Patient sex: M
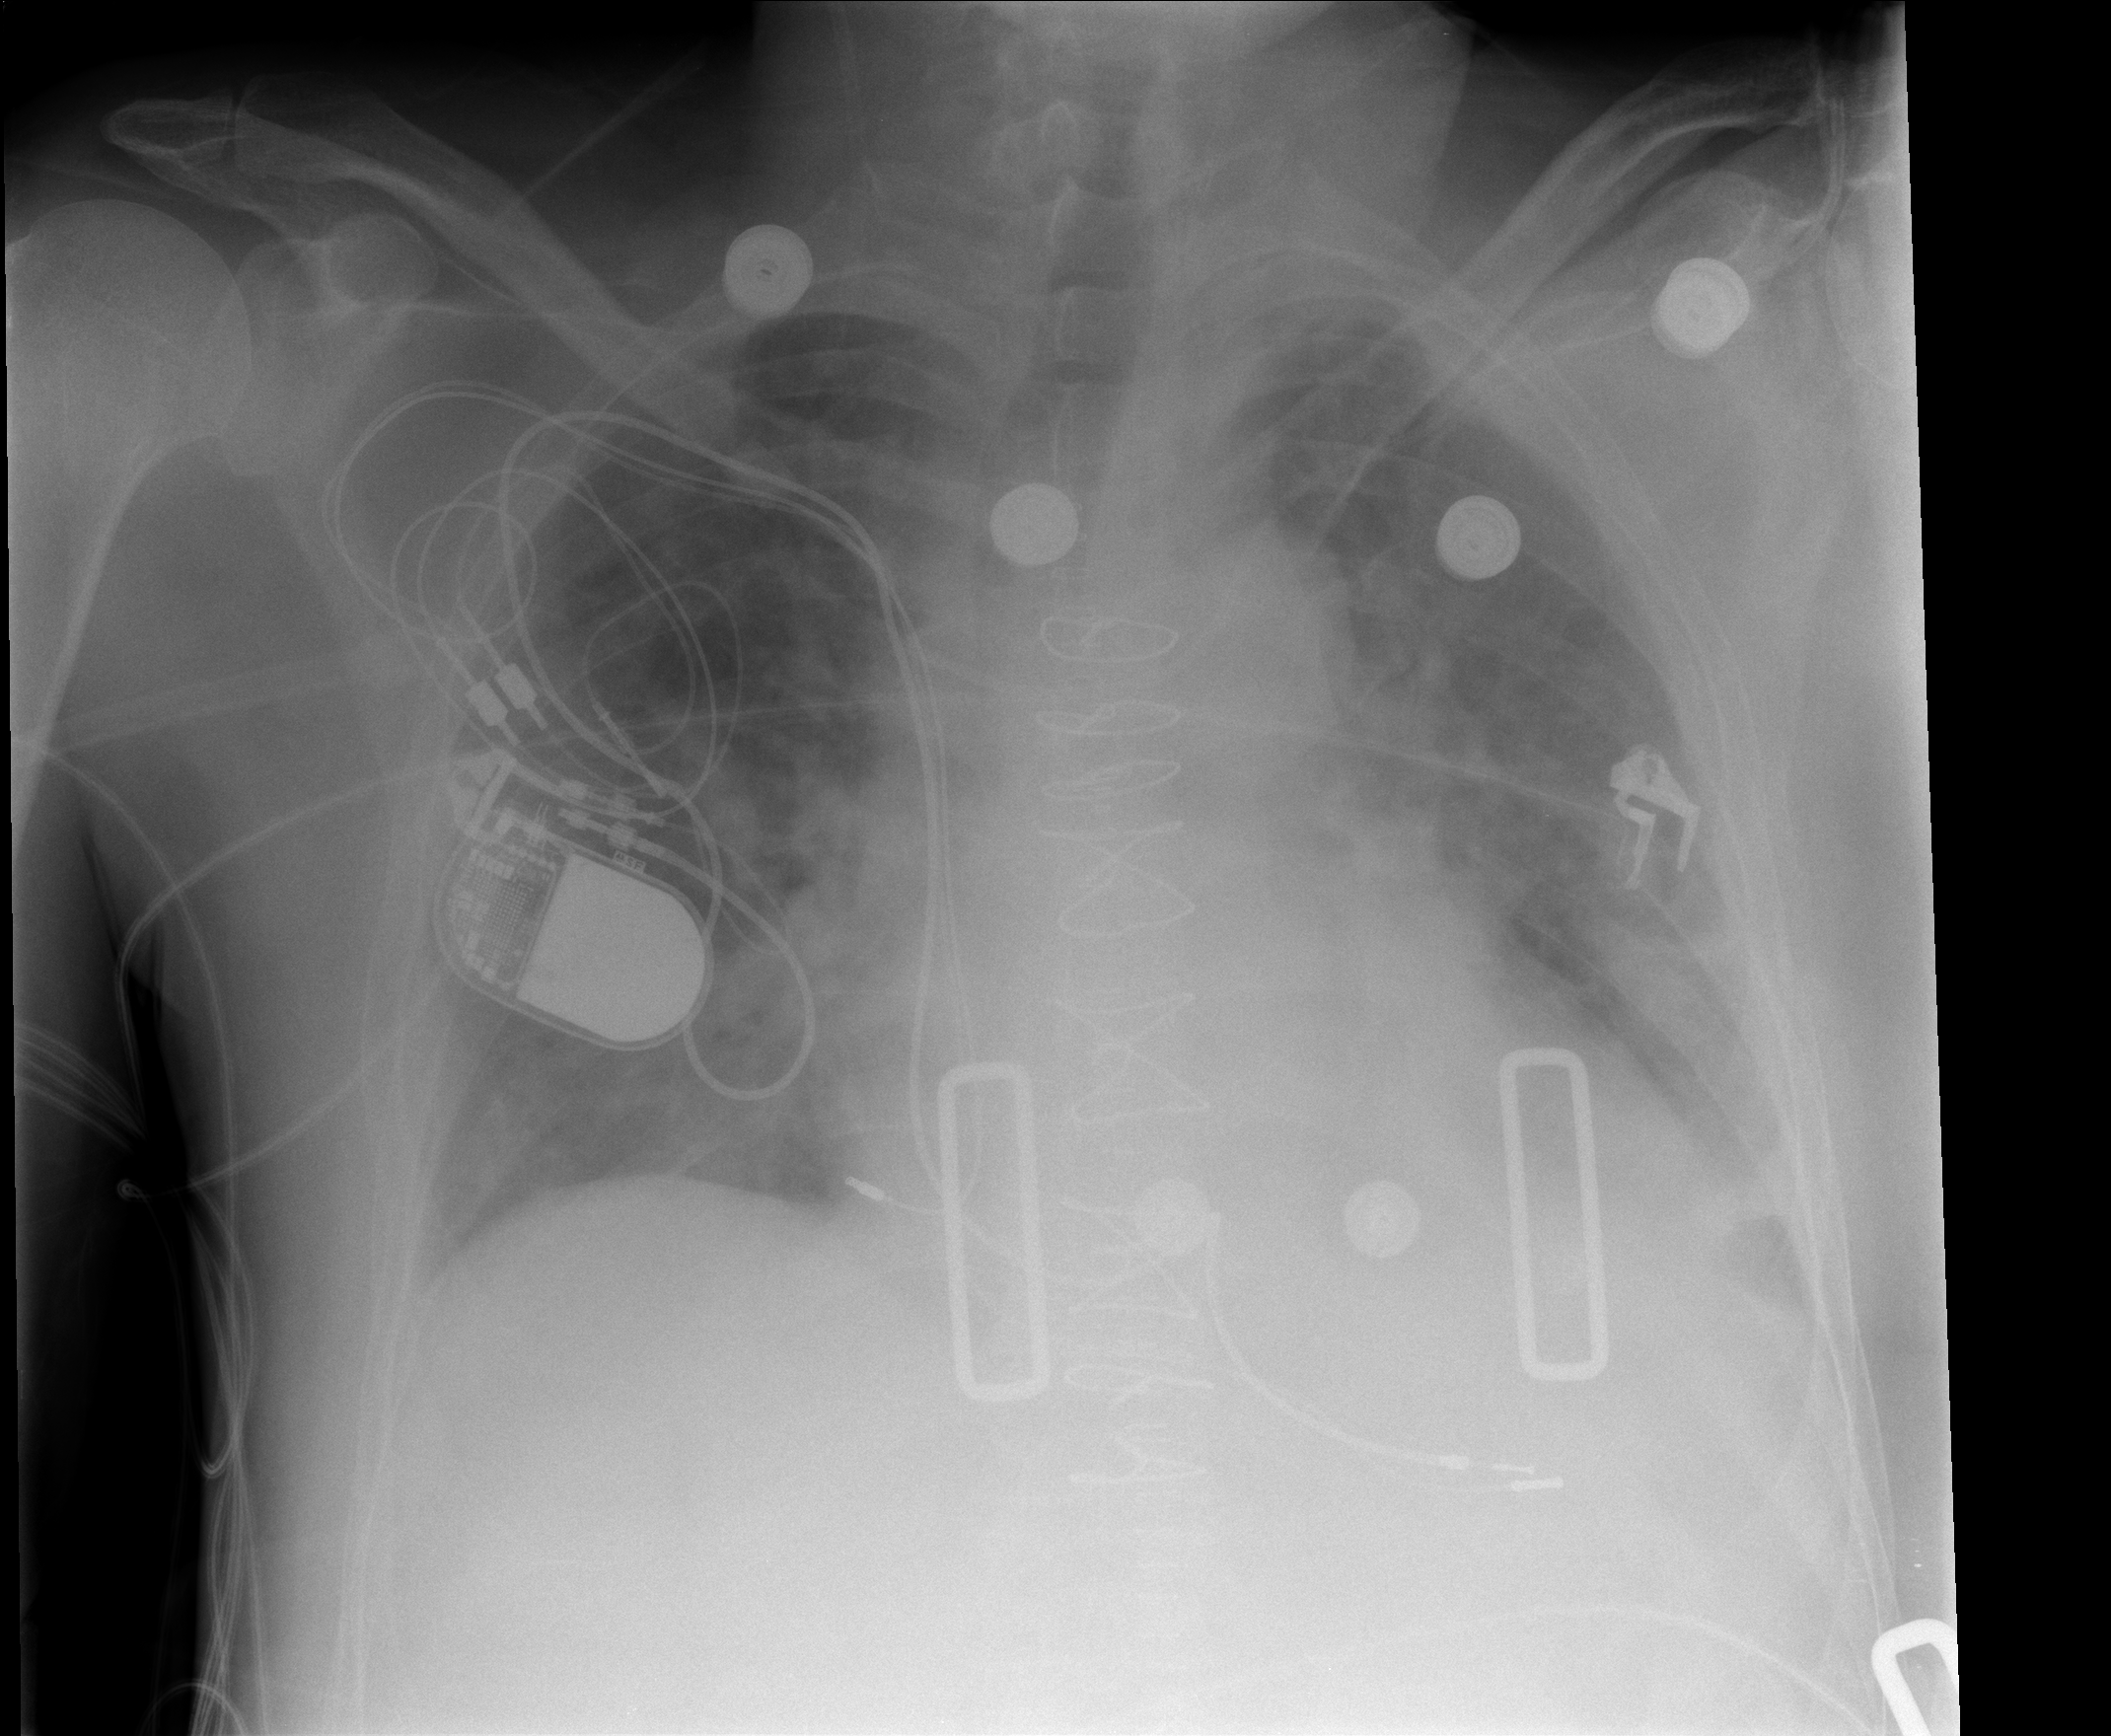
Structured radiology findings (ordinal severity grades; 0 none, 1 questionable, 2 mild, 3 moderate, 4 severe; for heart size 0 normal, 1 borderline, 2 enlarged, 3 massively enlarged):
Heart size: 2
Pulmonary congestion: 2
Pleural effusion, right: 0
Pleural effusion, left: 1
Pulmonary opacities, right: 0
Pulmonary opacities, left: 0
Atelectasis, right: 0
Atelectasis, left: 2